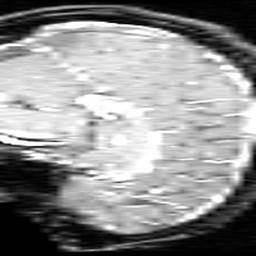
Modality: inplaneT1
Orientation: sagittal
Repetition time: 0.2 s
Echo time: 0.0036 s